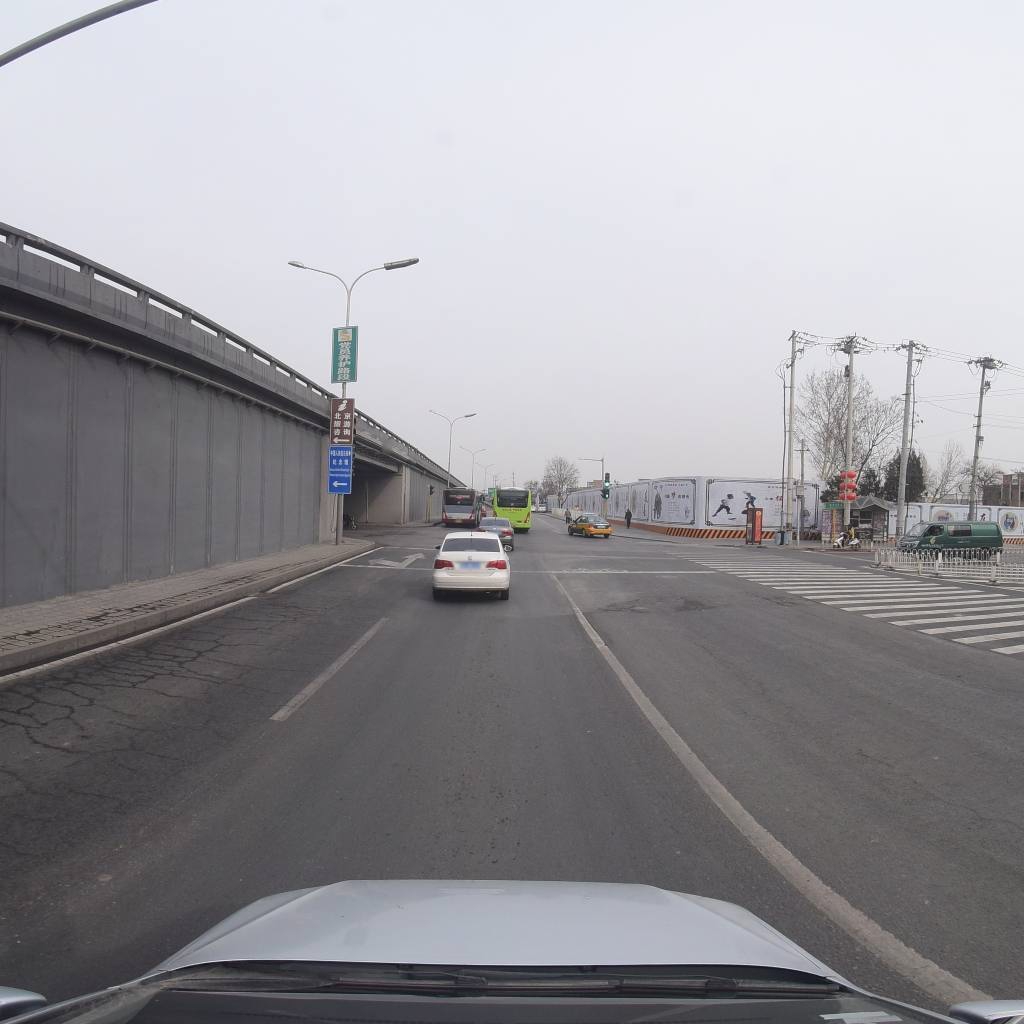
Region: Fengtai
Road damage annotations: longitudinal crack, alligator crack, longitudinal crack